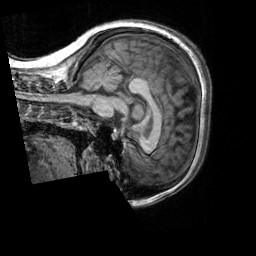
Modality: T1w
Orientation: sagittal
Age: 22
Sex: female
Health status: healthy
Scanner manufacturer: siemens
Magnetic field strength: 3 T
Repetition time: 2.3 s
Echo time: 0.00303 s